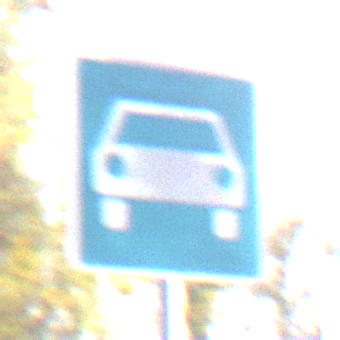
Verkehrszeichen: Kraftfahrstrasse
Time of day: MorningAfternoon
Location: Outdoor (Urban)
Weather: PartlyCloudy
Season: NotSpecified
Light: Natural